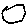
Label: hexagon